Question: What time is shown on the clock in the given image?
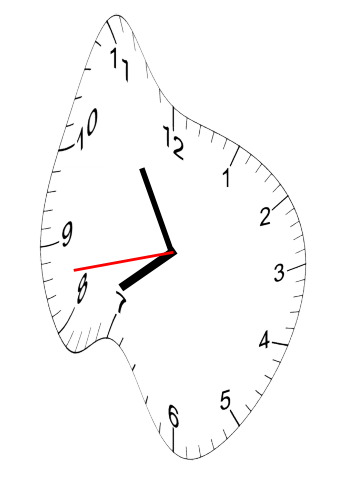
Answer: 07:54:43